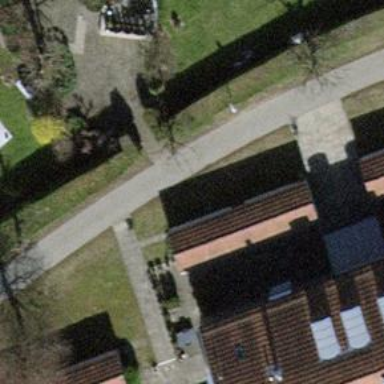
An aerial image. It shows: Footway made of paving stones.